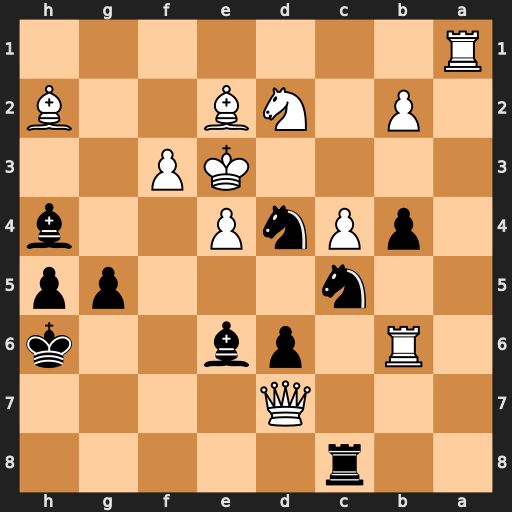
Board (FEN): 2r5/3Q4/1R1pb2k/2n3pp/1pPnP2b/4KP2/1P1NB2B/R7
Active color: b
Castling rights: -
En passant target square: -
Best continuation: Nc2#